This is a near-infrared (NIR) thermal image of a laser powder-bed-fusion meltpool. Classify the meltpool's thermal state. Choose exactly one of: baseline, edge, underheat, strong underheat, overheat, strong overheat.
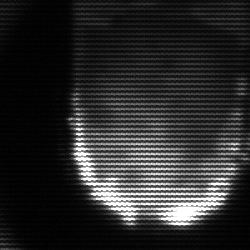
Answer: baseline